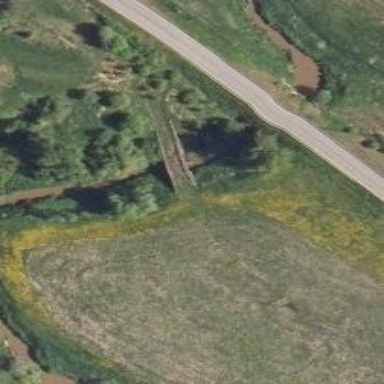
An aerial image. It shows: Historic bridge over track with grade 4 tracktype.